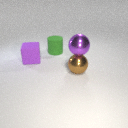
large purple rubber cube to the left of large green rubber cylinder